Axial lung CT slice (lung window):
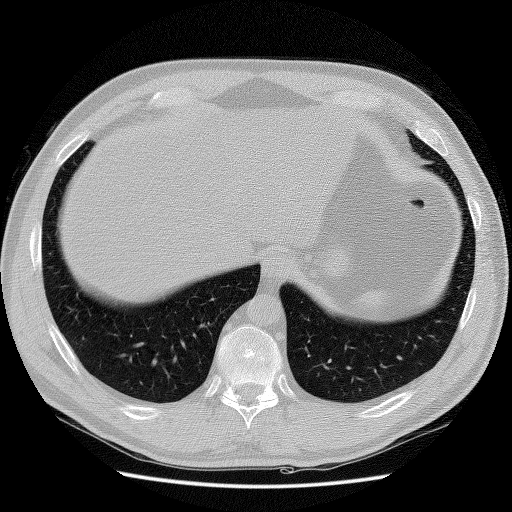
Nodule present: no